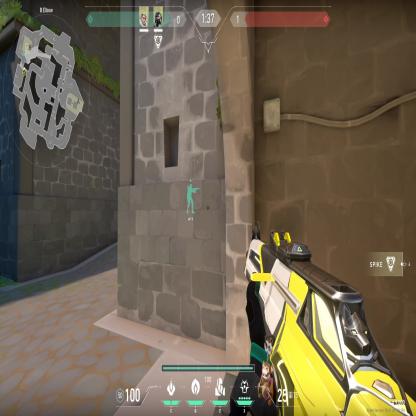
Label: teammate